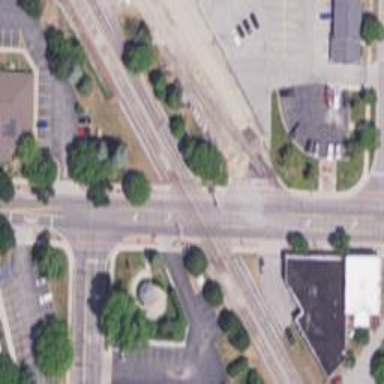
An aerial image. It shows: Railway crossing.